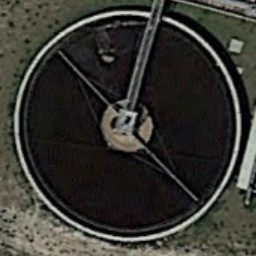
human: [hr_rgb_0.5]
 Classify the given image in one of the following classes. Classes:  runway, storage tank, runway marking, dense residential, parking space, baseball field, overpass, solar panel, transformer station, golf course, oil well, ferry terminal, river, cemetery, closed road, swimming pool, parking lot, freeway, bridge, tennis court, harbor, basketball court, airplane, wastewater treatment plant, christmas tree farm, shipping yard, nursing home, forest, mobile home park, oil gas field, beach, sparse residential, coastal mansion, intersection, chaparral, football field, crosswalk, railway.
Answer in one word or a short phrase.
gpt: wastewater treatment plant